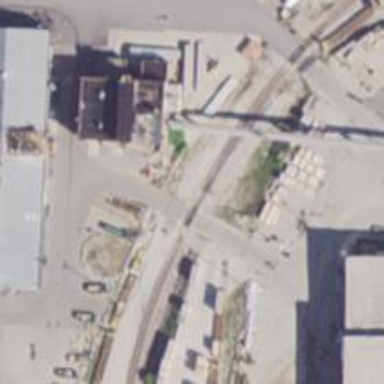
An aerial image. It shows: Rail spur service.